Brain MRI, t2w sequence, axial 2D slice.
Patient: age 50, sex F, weight 78 kg, height 1.78 m
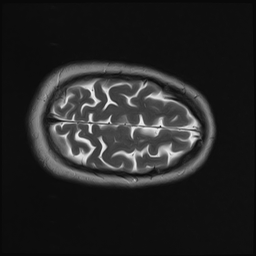